Interaction volume radius: 10 \u00c5
Interaction volume height: 15 \u00c5
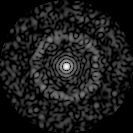
Disorder parameter: 0.8285